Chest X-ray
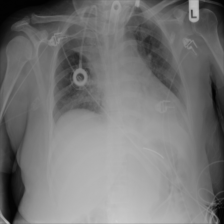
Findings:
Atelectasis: negative
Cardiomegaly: negative
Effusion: negative
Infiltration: negative
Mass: negative
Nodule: negative
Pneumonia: negative
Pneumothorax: negative
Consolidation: negative
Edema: negative
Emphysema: negative
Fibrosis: negative
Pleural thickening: negative
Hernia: negative